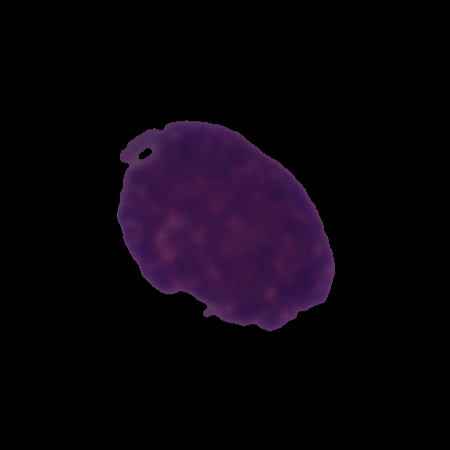
Label: cancer